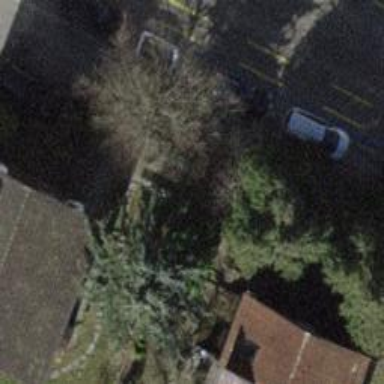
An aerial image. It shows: Avenue lined with trees.